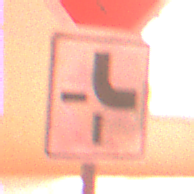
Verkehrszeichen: VerlaufVorfahrtsstrasse4
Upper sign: Stop
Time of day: Night
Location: Outdoor (Urban)
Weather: Overcast
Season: Winter
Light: Artificial